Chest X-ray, AP view. Patient: 46 years old, sex M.
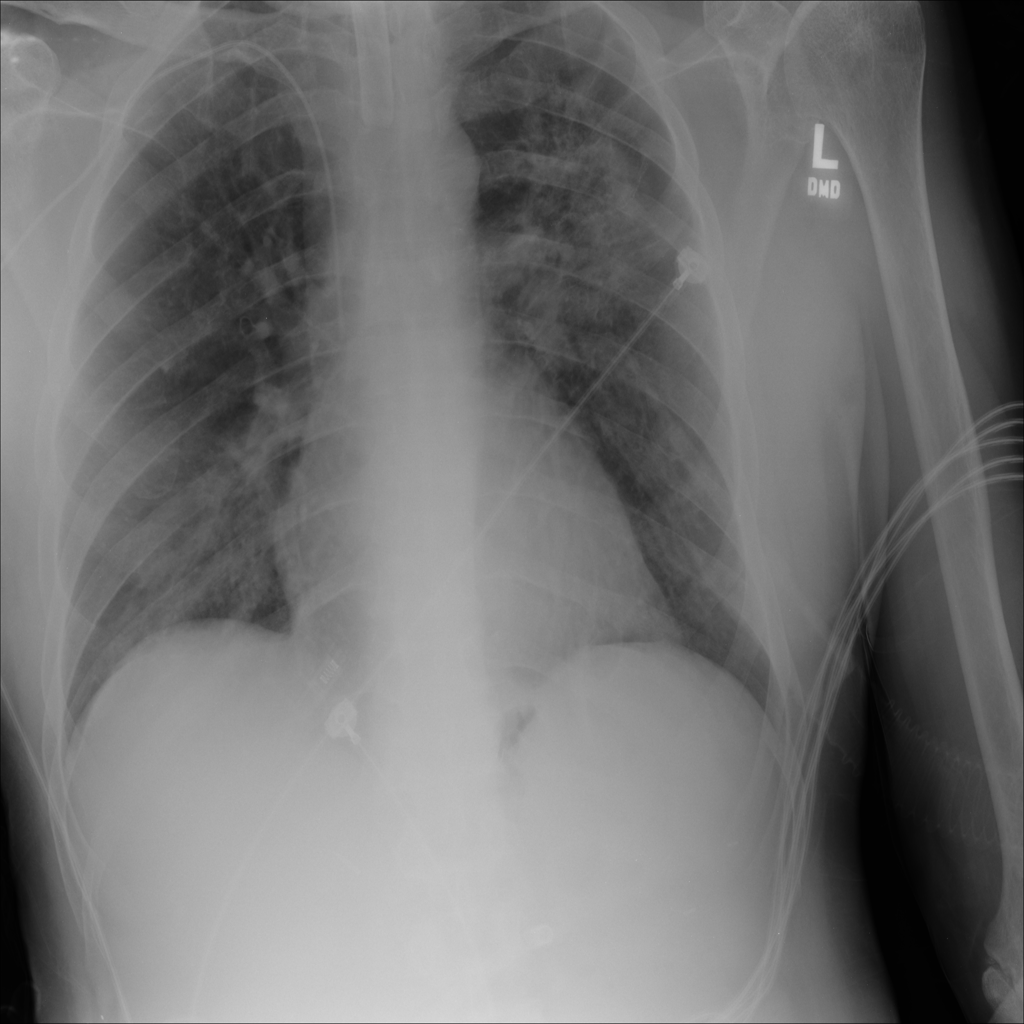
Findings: Infiltration